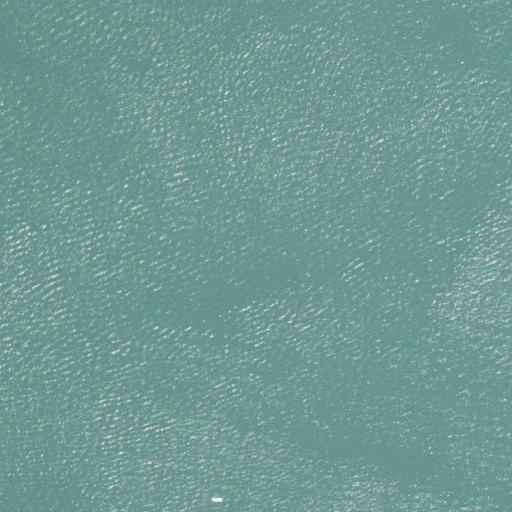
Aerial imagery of island in Connecticut named Round Rock containing only open water